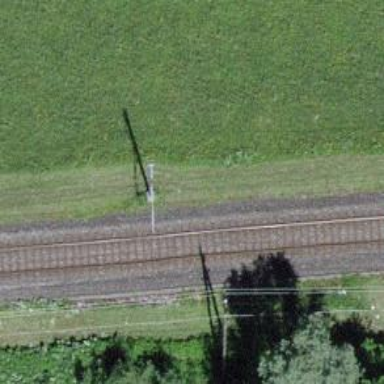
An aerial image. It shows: Railway with electrified contact lines.